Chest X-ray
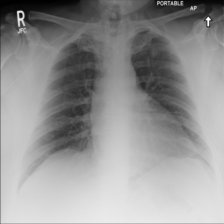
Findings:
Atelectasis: negative
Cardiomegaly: negative
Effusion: negative
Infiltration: negative
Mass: negative
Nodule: positive
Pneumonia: negative
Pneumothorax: negative
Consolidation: negative
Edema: negative
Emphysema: negative
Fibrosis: negative
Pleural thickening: negative
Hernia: negative